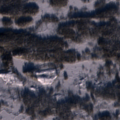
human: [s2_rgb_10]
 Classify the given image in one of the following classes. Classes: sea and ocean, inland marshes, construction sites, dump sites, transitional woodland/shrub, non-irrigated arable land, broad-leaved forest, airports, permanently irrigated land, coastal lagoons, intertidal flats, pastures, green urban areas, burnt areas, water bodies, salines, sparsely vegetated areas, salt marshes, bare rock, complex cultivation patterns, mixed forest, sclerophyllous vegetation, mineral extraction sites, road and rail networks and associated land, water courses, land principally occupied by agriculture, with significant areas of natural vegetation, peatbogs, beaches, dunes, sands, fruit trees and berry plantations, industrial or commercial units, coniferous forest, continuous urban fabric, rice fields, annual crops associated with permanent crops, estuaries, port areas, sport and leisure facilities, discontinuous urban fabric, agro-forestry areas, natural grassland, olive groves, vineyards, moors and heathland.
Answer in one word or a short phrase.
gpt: coniferous forest, transitional woodland/shrub, peatbogs